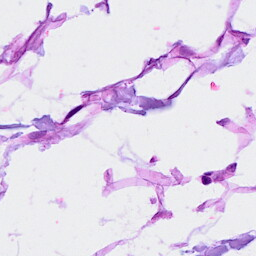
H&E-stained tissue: Breast